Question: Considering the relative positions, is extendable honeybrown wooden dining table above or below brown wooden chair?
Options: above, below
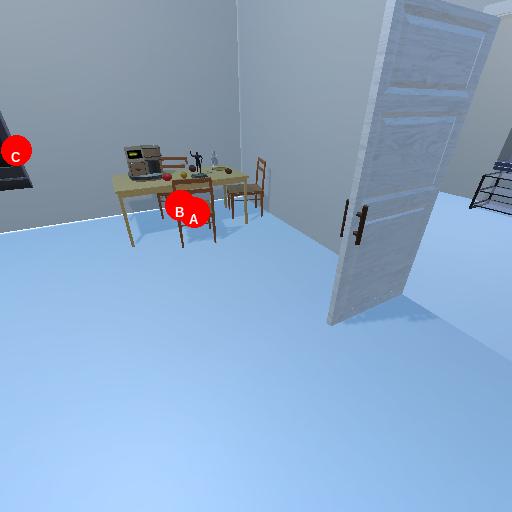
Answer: above